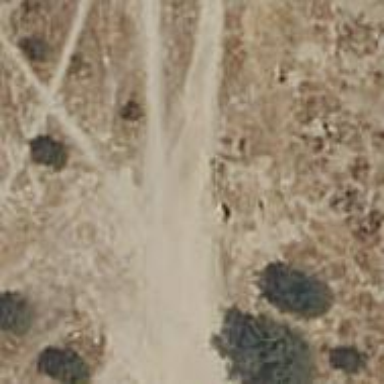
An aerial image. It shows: Compacted path road.